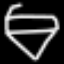
Label: diamond